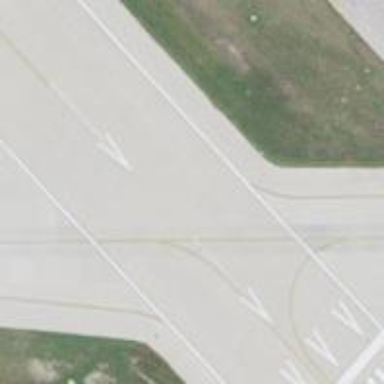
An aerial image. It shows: Image of taxiway at airport.